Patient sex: F
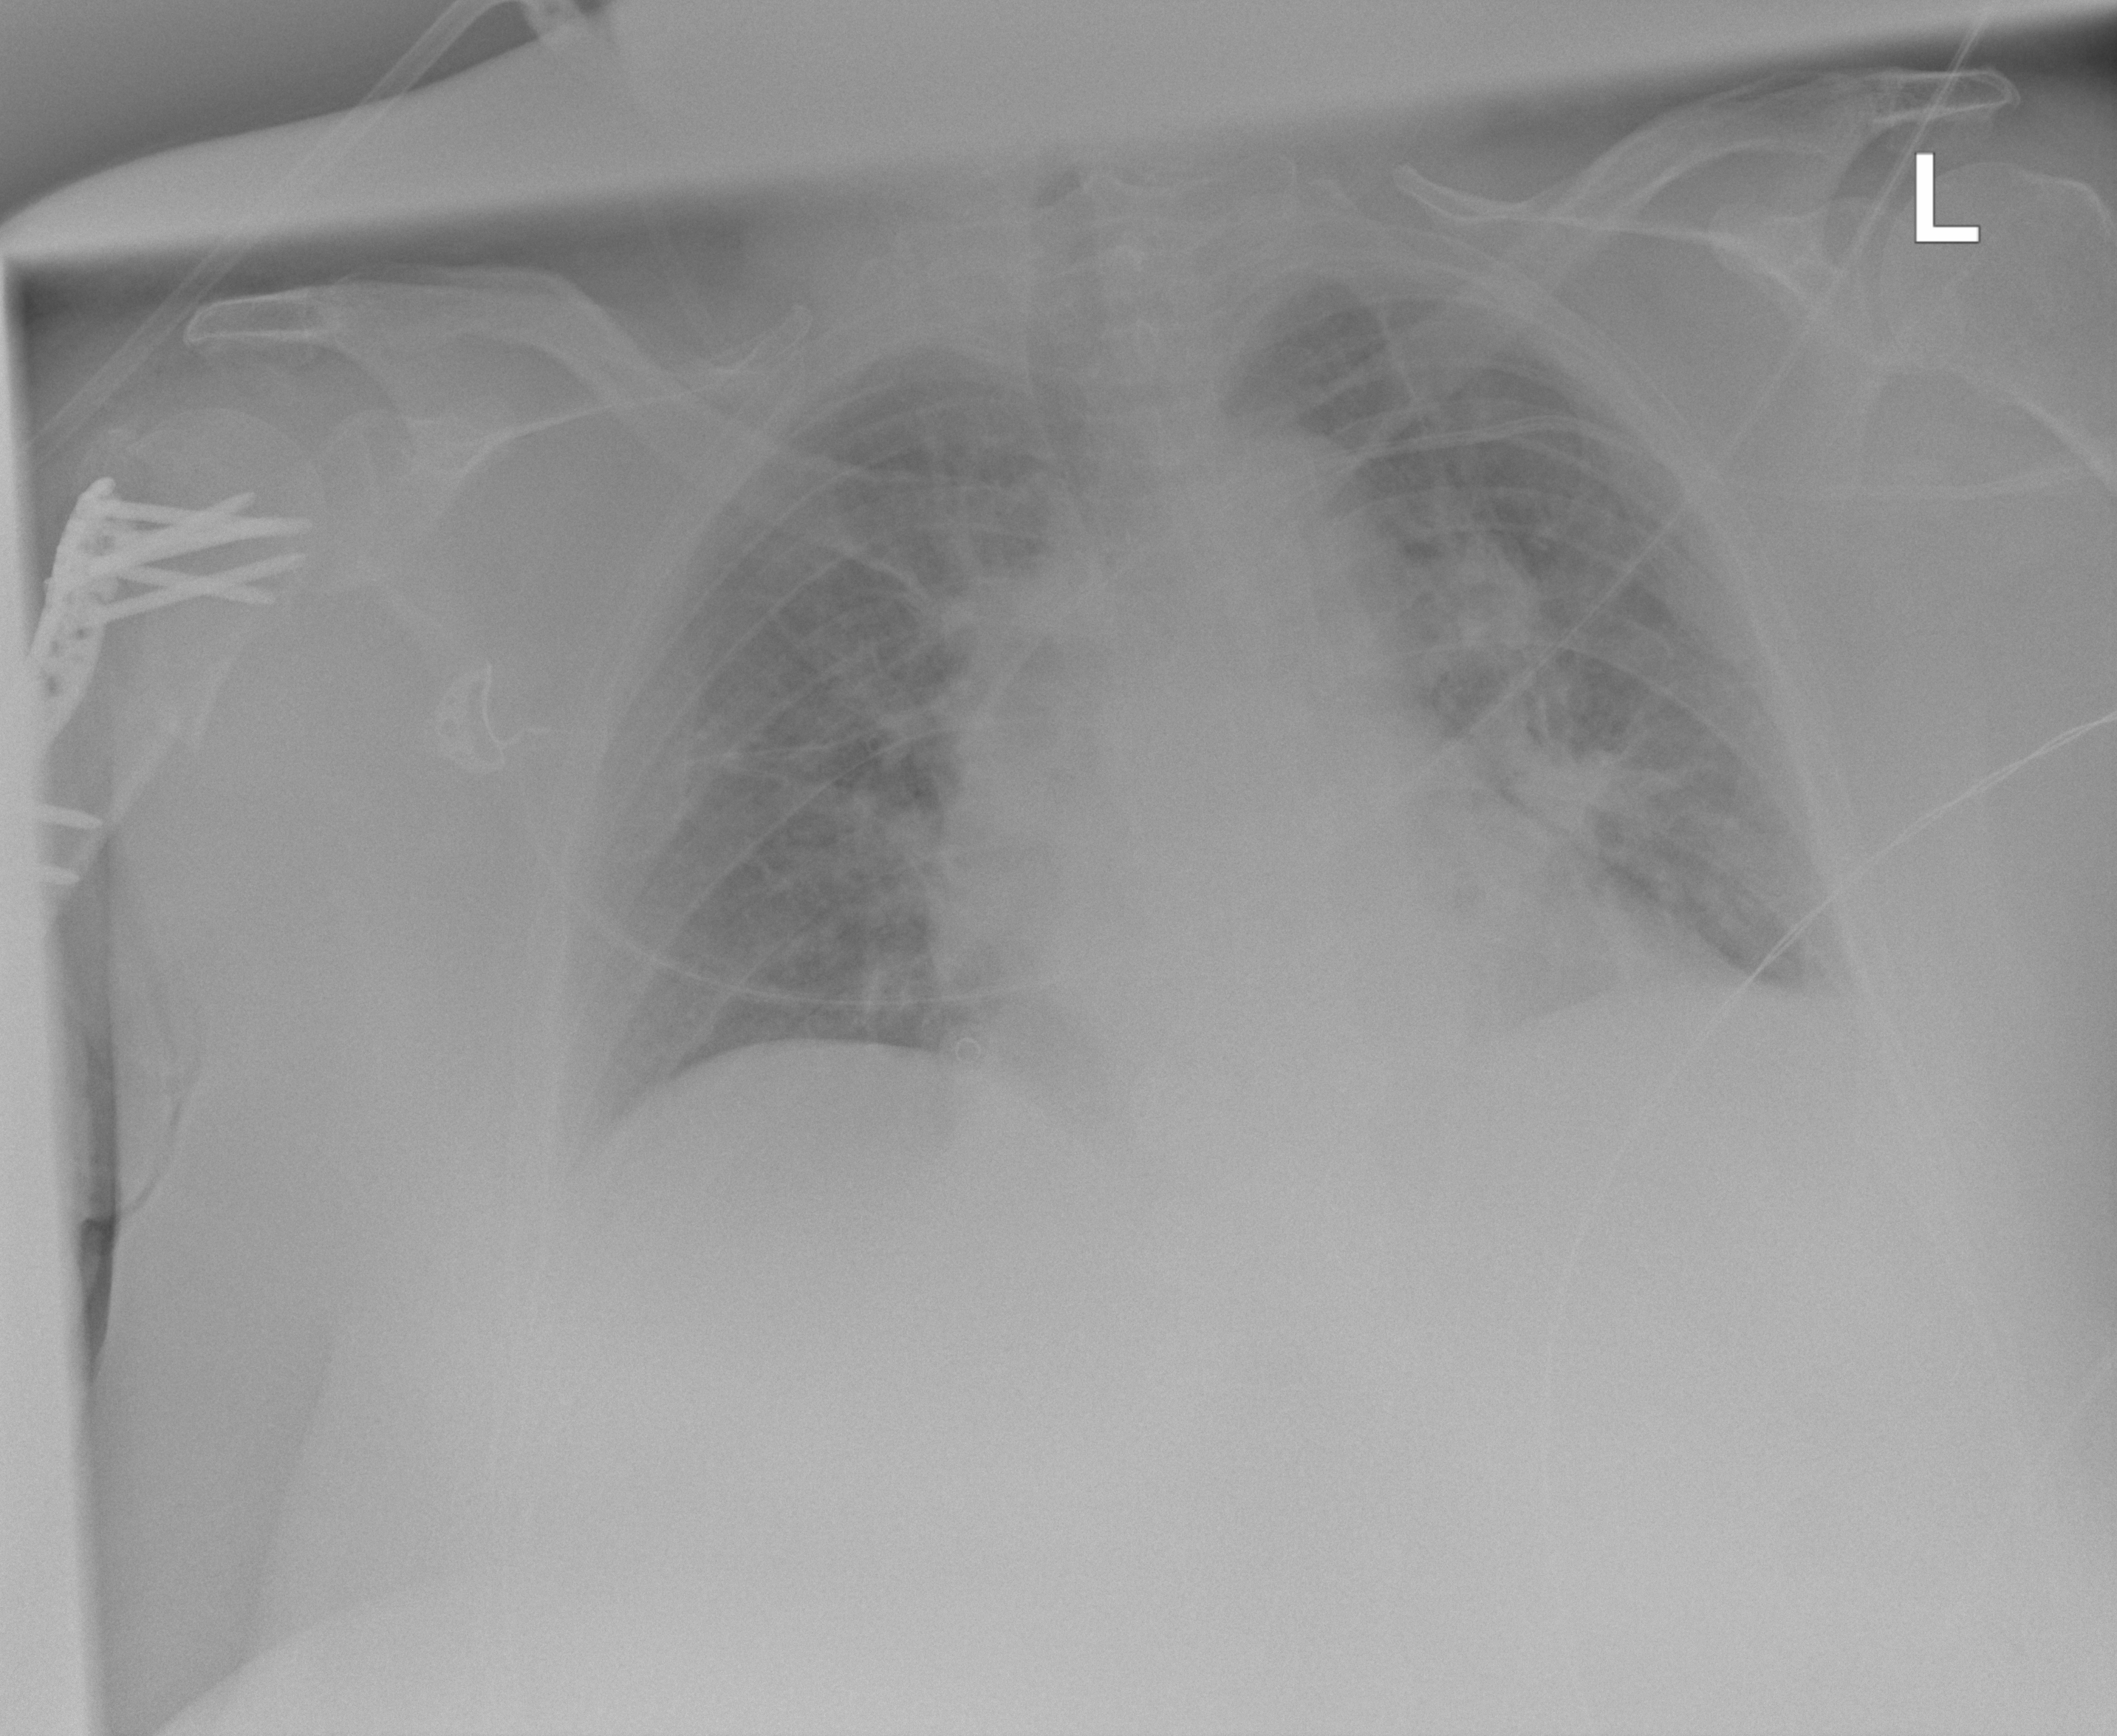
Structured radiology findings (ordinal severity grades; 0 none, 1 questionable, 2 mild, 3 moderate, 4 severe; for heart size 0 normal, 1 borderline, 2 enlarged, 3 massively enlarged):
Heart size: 0
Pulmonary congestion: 0
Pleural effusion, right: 0
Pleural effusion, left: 0
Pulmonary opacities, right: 0
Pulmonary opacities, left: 0
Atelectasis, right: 0
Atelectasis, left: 2